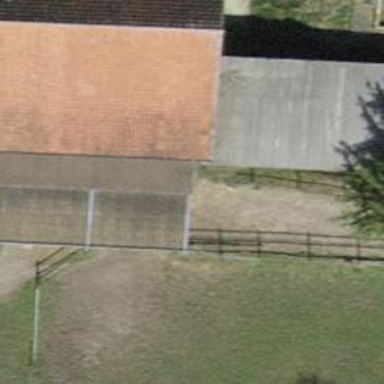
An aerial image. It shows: Gate.